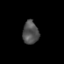
Tissue: prostate
Cell type: T cells
Senescence score: 0.3475
Nuclear area (px): 368
Mean DAPI intensity: 79.628